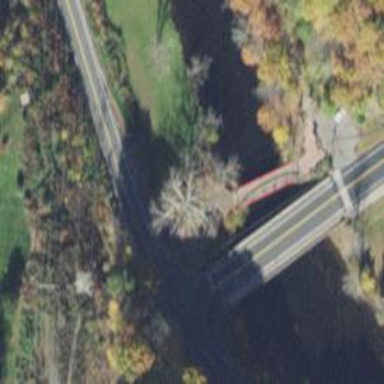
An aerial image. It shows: Bridge over cycleway.